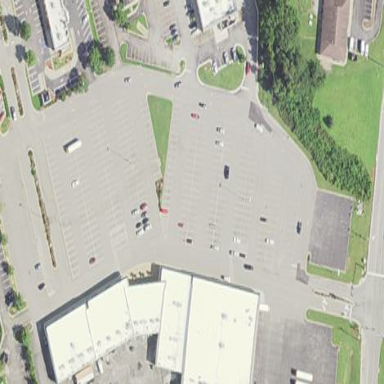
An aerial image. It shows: Retail area.